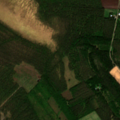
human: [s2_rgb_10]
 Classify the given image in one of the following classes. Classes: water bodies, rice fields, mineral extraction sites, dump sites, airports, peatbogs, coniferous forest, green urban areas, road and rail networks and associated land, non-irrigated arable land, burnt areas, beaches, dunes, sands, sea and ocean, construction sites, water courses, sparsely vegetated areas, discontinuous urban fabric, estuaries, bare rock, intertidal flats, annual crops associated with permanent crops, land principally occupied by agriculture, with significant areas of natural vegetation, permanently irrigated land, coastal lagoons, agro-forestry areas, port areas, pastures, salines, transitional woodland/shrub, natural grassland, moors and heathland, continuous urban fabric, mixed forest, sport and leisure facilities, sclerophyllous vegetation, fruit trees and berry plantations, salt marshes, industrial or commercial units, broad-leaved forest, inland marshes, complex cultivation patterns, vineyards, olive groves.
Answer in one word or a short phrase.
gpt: land principally occupied by agriculture, with significant areas of natural vegetation, coniferous forest, mixed forest, transitional woodland/shrub